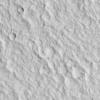
Label: not_dusty